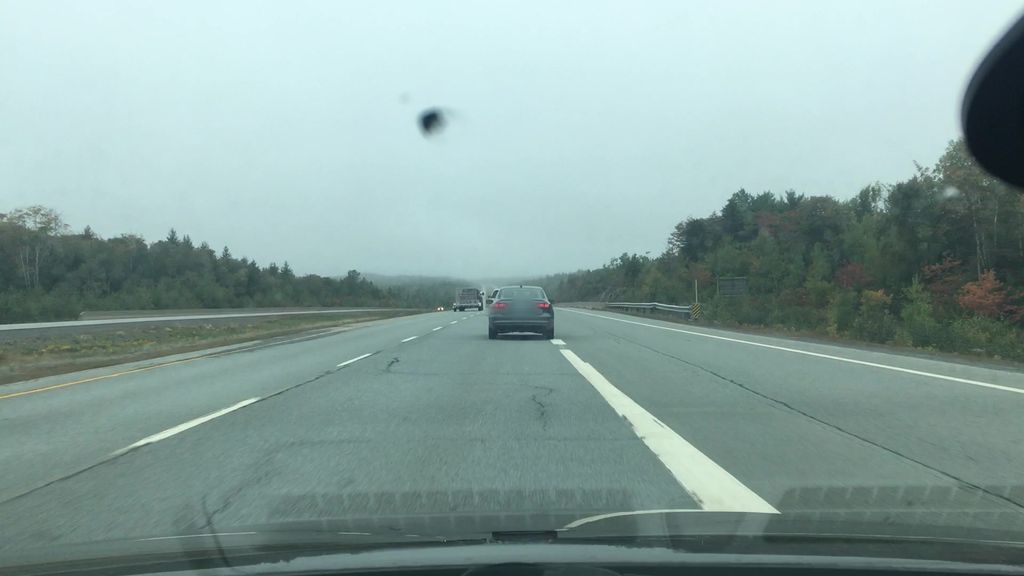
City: halifax